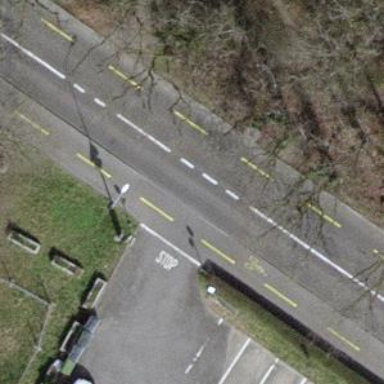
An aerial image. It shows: Tertiary road with cycle lane on the left and cycle track on the right.